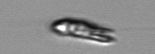
Label: Chrysochromulina_lanceolata